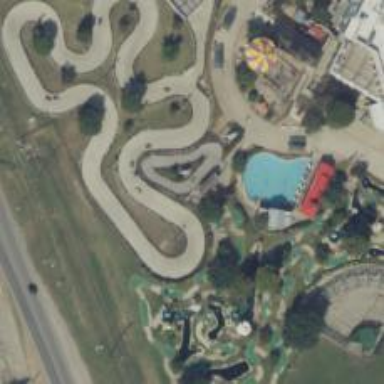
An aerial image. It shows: Karting raceway road for racing enthusiasts.